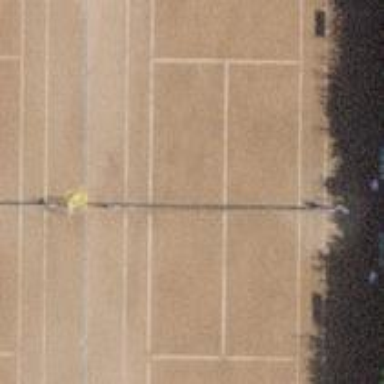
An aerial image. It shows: Clay tennis court on pitch.